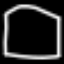
Label: square